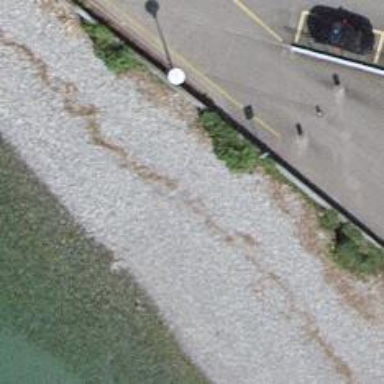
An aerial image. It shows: Stony beach with natural beauty.